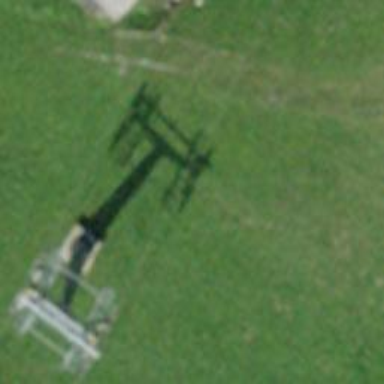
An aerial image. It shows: Pylon for aerialway.